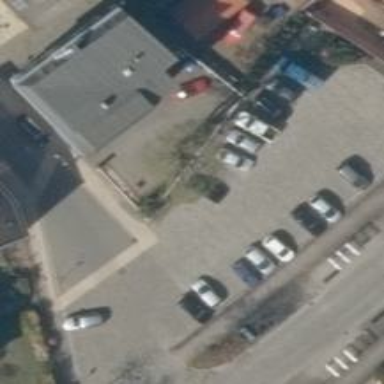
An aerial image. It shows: Motorcycle parking area with surface designated for parking.